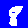
Digit: 8